Question: I have and excel filled with 0 and 1 like this one:

and I want to find which rows have three (1) in common with the others rows and delete them.
for example, to check with rows have three (1) in common with the first row I put this function in the column G :
G2:'=SUM.IF(A2:F2;"=1";A2:F2)'
G3:'=SUM.IF(A2:F2;"=1";A3:F3)'
G4:'=SUM.IF(A2:F2;"=1";A4:F4)'
G5:'=SUM.IF(A2:F2;"=1";A5:F5)'
and obviously I want to do this to a lot of Rows (5000++) and columns (51) and this is my code:
'''
Sub Macro_NUEVA()
Dim maxRows, maxColumns, rowCount, row As Integer
maxRows= 10
maxColumns= 51
maxRows = InputBox("Number of rows?:", "Number of rows")
sngStartTime = Timer 'Just a timer
Application.ScreenUpdating = False 'Do not update screen to save some time
For rowCount = 2 To maxRows 'Iterate all Rows
For row = rowCount To maxRows 'loop to compare every single row with the actual row
ActiveSheet.Cells(row, maxRows + 1).Select
ActiveCell.Formula = "=SUMIF(" & Range("B" & rowCount & ":AY" & rowCount ).Address(False, False) & ",""=1""," & Range("B" & row & ":AY" & row).Address(False, False) & ")"
If Selection = 3 Then 'If three ones in common -> delete row
Selection.EntireRow.Delete
maxRows = maxRows - 1
row= row- 1
End If
Next row
Next rowCount
Application.ScreenUpdating = True
sngTotalTime = Timer - sngStartTime
MsgBox "Tiempo Empleado: " & Round(sngTotalTime, 2) & " Segundos"
End Sub
'''
This code is working fine, but it takes a lot of time... (7000 Rows -> 25 hours)
I'm a beginner with VBA, and I don't know if this code is efficient, but I didn't find any other way to solve the problem, also I'm thinking of doing this program in C (just parse a CSV).
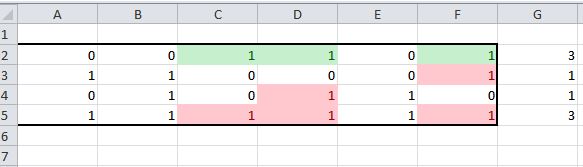
Answer: See if this speeds things up for you. Tested on A2:AY5000 filled with '=RANDBETWEEN(0,1)' then copied & paste special values. Row 1 was a header row with column labels. You will need to rename your worksheet or modify the code line that names the worksheet.

'''
Option Explicit
Sub Macro_NUEVA()
Dim maxRws As Long, maxCols As Long, rwCount As Long, ws As Worksheet
Dim f As Long, fc As Long, c As Long, cl As Long, rw As Long, n As Long
Dim sngTime As Double, app As Application
maxRws = 5000
maxRws = InputBox("Numero de filas?:", "Numero de filas", maxRws)
Set app = Application
app.ScreenUpdating = False
app.EnableEvents = False
app.Calculation = xlCalculationManual
sngTime = Timer 'Just a timer
Set ws = Sheets("Matriz")
With ws.Cells(1, 1).CurrentRegion
If Not ws.AutoFilterMode Then .AutoFilter
On Error Resume Next: ws.ShowAllData: On Error GoTo 0
maxCols = .Columns.Count
For rw = 2 To maxRws
For cl = 1 To (.Columns.Count - 2)
If app.CountIf(.Cells(rw, cl).Resize(1, (maxCols - cl) + 1), 1) > 2 Then
f = 0
For fc = cl To maxCols
If .Cells(rw, fc).Value = 1 Then
.AutoFilter Field:=fc, Criteria1:=1
f = f + 1
If f = 3 Then Exit For
End If
Next fc
If f = 3 And app.Subtotal(102, .Columns(1)) > 1 Then
Debug.Print "deleting " & app.Subtotal(102, .Columns(1)) - 1 & " row(s)"
'.Offset(2, 0).EntireRow.Delete Shift:=xlUp
'next line is a modification of the offset to delete
.Offset(.Offset(1, 0).SpecialCells(xlCellTypeVisible).Cells(1).Row, 0).EntireRow.Delete Shift:=xlUp
End If
ws.ShowAllData
End If
Next cl
If Not CBool(app.Count(Rows(rw + 1))) Then Exit For
Next rw
If ws.AutoFilterMode Then .AutoFilter
End With
Set ws = Nothing
sngTime = Timer - sngTime
MsgBox "Tiempo Empleado: " & Round(sngTime, 2) & " Segundos"
app.Calculation = xlCalculationAutomatic
app.EnableEvents = False
app.ScreenUpdating = True
Set app = Application
End Sub
'''

Your own elapsed time will depend greatly on the ratio of ones and zeroes. Mine was ~50%/50% if 'RANDBETWEEN' was operating properly. More zeroes means more rows and columns have to be examined. You can check the VBE's for the count of rows that were deleted.
There are good reasons for not resetting your increment variable within a VBA 'For ... Next'; a) getting caught in an infinite loop and b) not resetting the end of the loop means useless iterations are two of them. There are other reasons; in general it is not good programming methodology. In the above method, I don't have to worry about proceeding from top to bottom because I am leaving the row being examined alone and deleting every other match; not the other way around. I also have an exit when the row being examined no longer has any values.
I am a little curious about the purpose of this beyond an intellectual exercise. With 51 columns of >5000 rows with only a choice of or then there seems little chance that there would be much remaining after removing matching triplet sets of ones. Perhaps you could expand on that subject a bit in a comment or even your original posting.